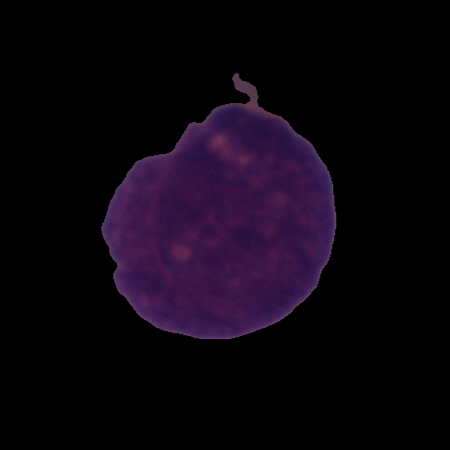
Label: cancer